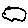
Label: cloud